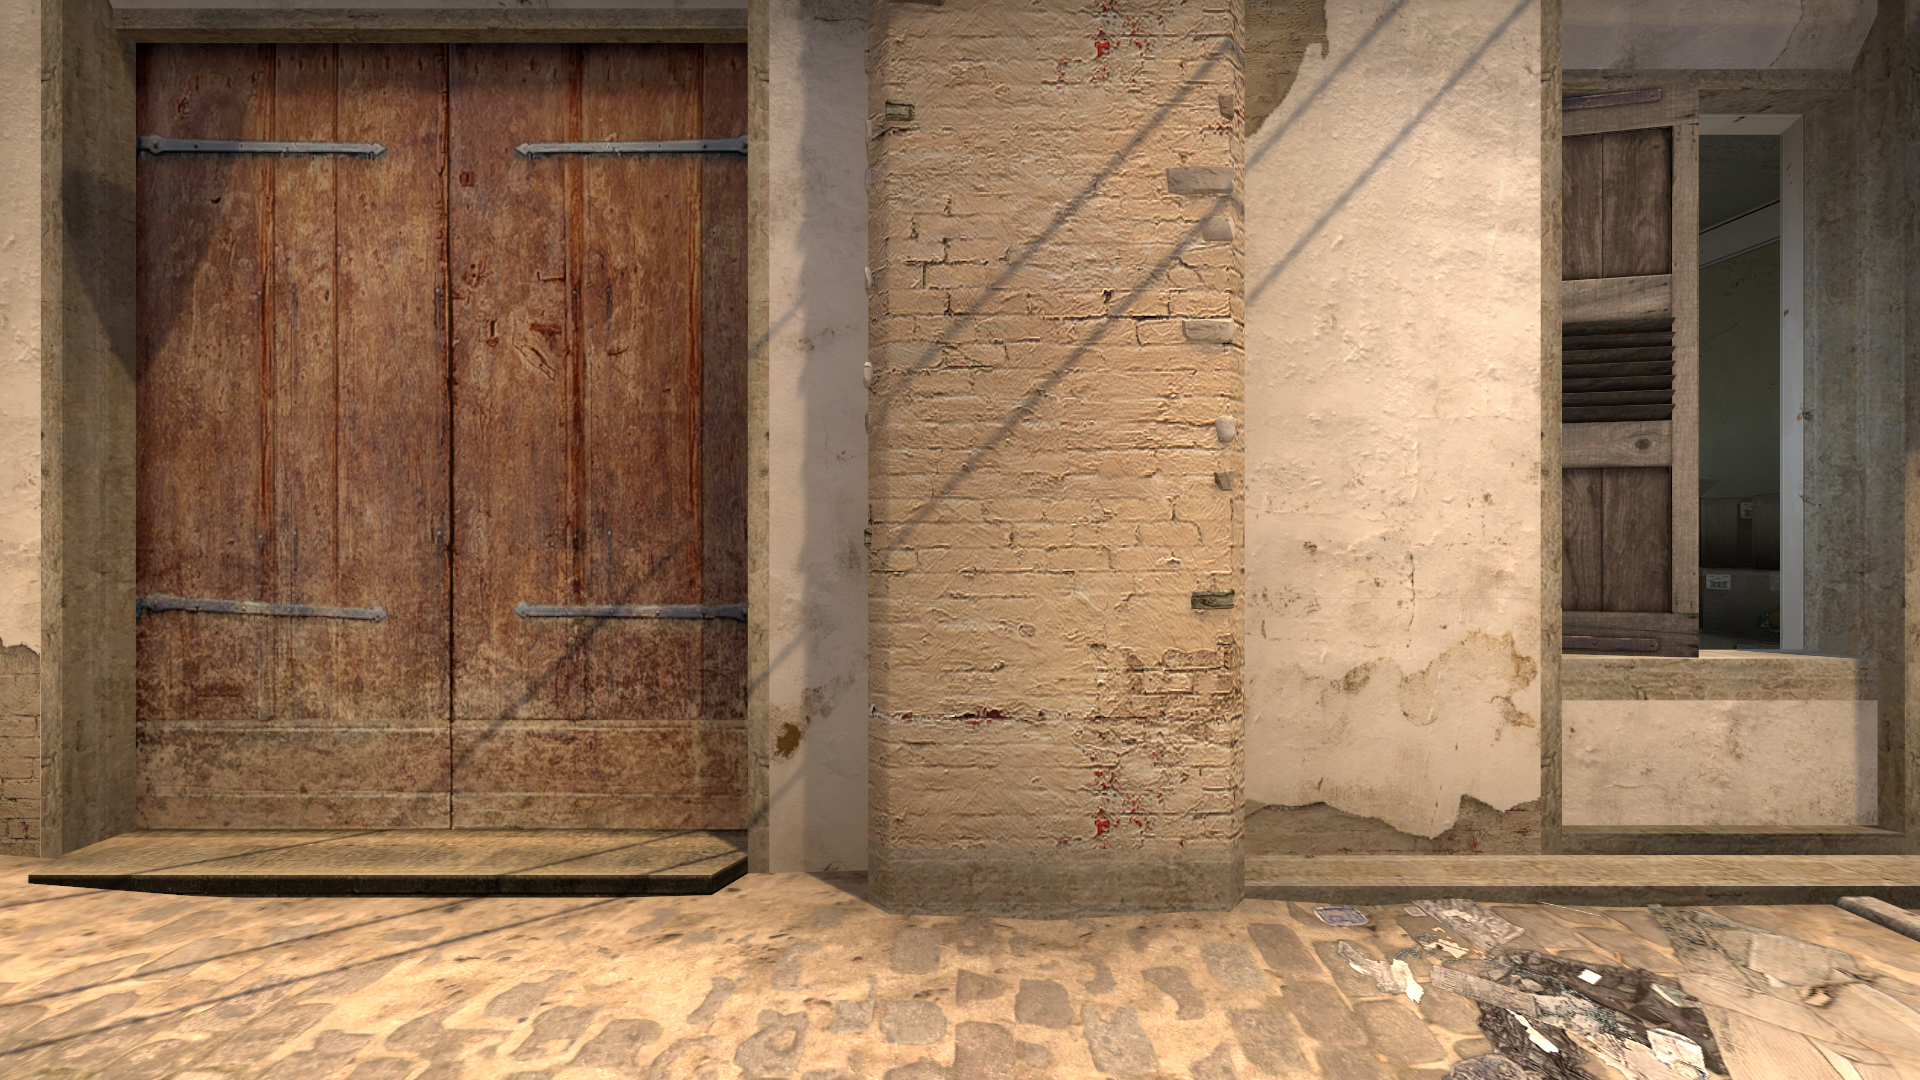
Map: de_mirage